Interaction volume radius: 5 \u00c5
Interaction volume height: 20 \u00c5
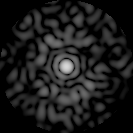
Disorder parameter: 0.8498